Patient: sex F, age 73
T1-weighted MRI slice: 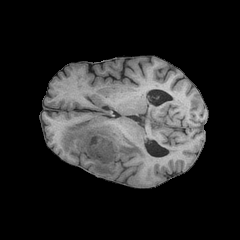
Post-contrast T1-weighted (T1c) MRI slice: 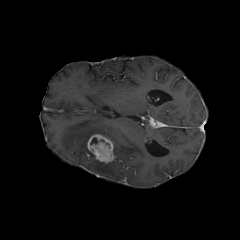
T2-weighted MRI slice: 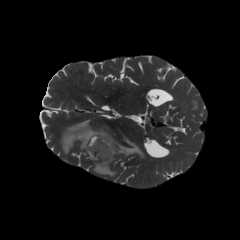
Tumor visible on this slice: yes
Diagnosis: Glioblastoma, IDH-wildtype
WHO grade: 4